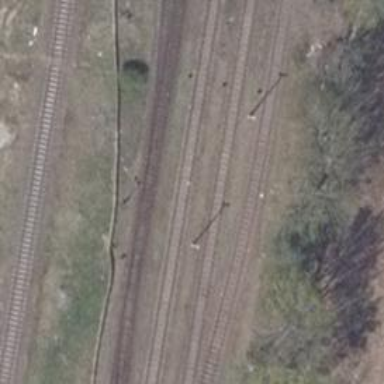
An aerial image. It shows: Railway switch.